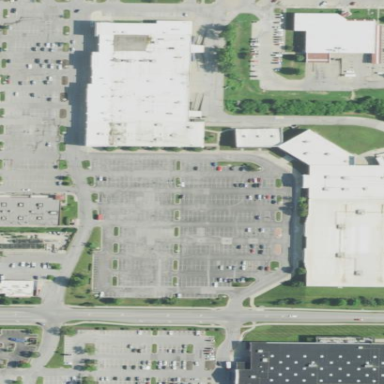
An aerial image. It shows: Retail area.